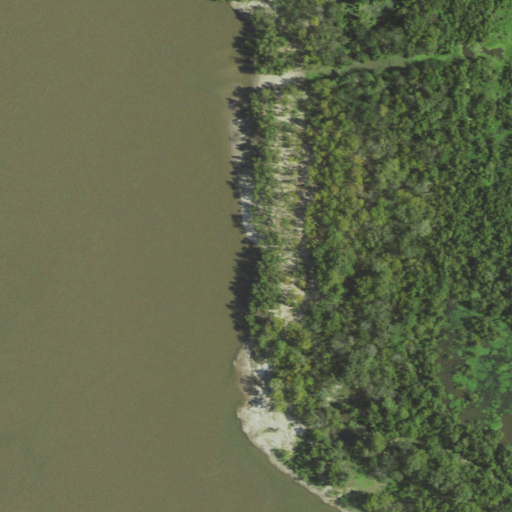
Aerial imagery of cape in Louisiana named Thirtyfive Mile Point containing open water, woody wetlands, herbaceous wetlands, and low intensity development